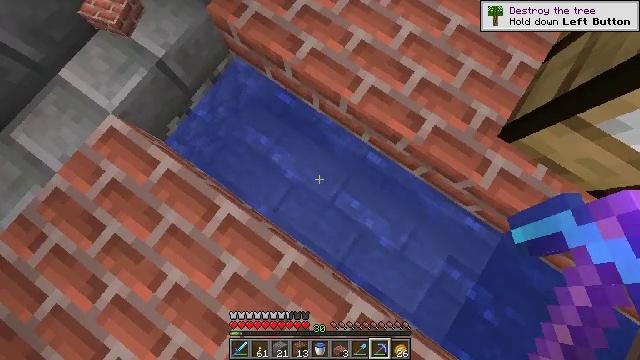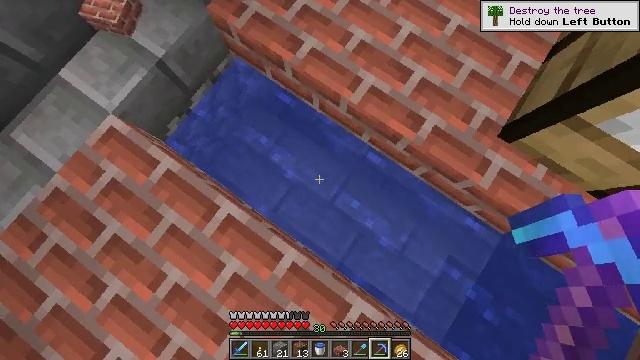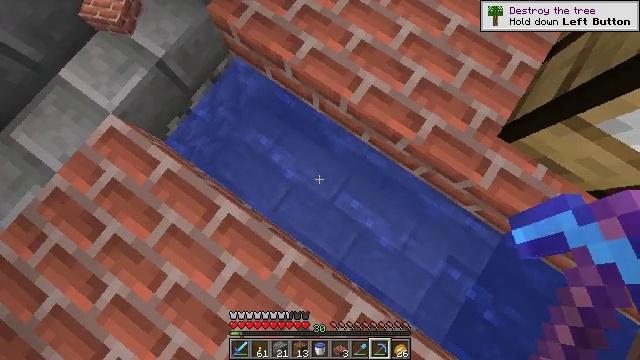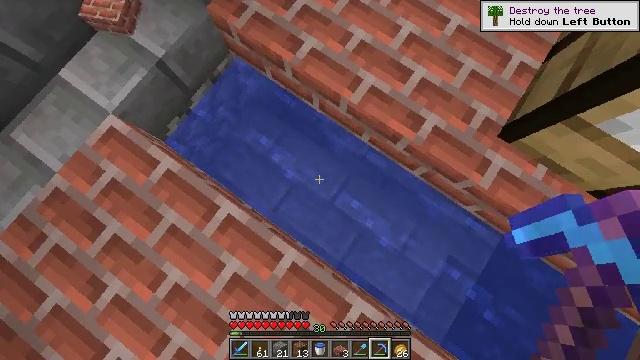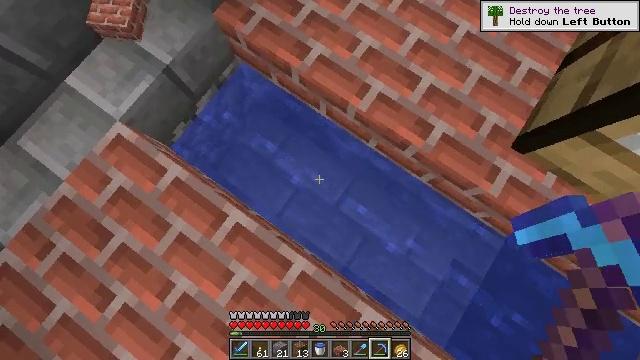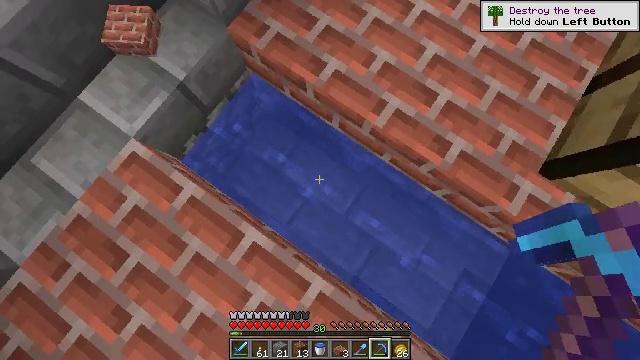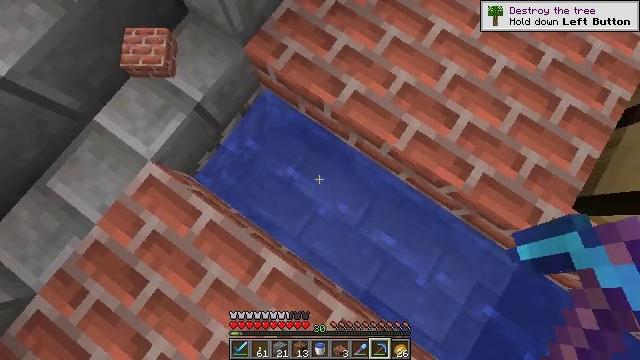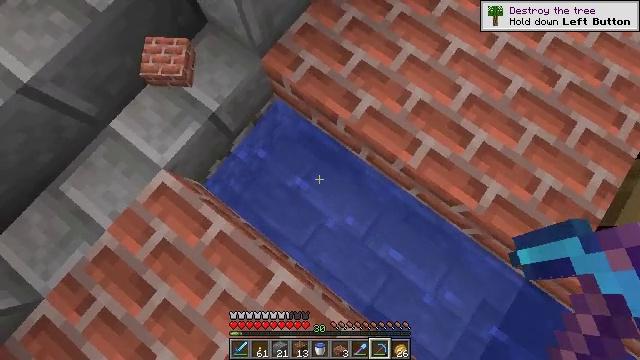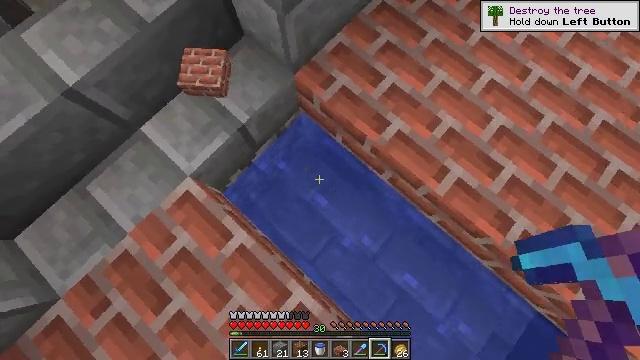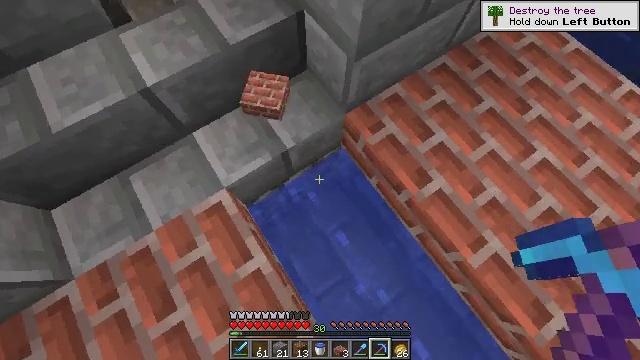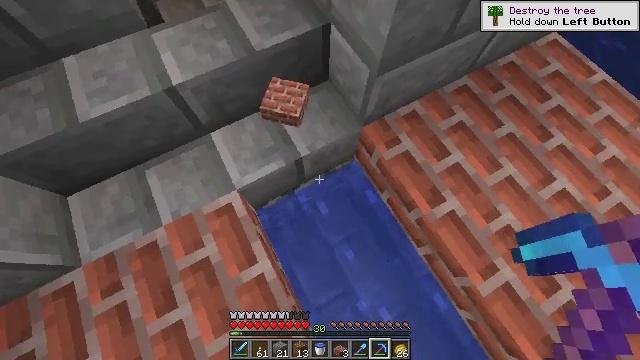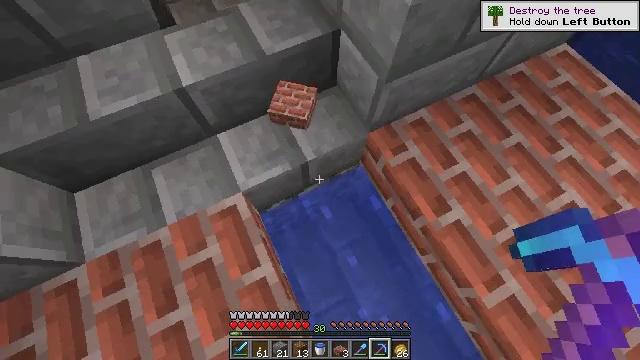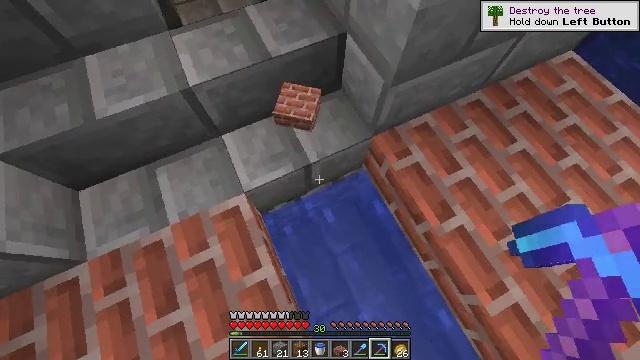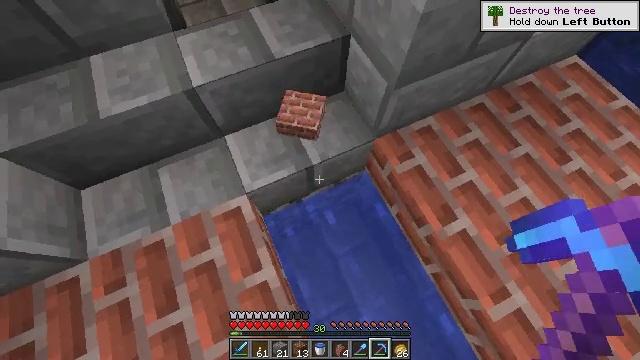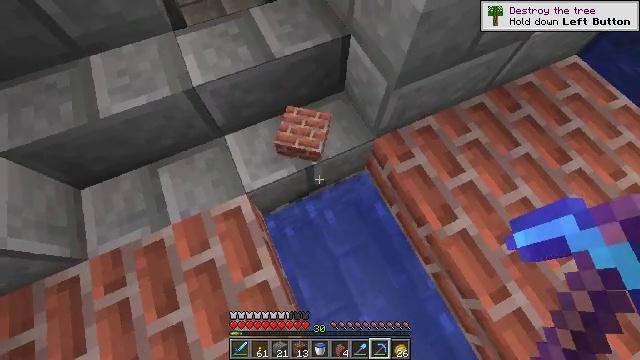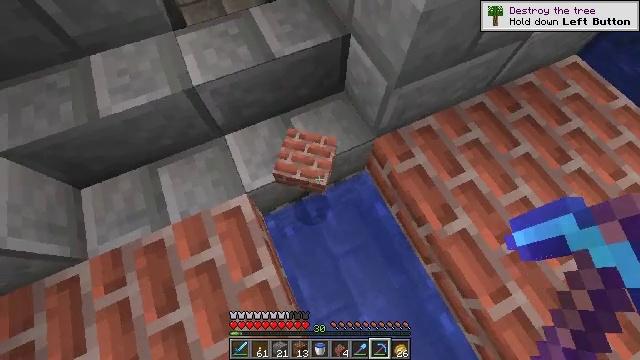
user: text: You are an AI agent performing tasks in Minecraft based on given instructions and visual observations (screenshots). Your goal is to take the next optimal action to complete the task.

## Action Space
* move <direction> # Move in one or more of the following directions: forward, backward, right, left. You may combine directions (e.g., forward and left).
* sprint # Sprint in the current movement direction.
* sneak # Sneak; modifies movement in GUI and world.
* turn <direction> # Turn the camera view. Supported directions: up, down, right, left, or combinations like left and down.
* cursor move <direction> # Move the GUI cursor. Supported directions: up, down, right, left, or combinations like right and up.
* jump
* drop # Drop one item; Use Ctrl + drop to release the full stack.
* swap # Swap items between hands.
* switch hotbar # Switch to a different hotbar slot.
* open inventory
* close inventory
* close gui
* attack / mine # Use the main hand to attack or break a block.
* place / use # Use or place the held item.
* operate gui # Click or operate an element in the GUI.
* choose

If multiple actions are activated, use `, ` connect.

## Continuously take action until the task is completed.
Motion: motion action
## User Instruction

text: Mine the brick slab on the ground.
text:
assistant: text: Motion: no_op
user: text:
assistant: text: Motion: no_op
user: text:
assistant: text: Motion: no_op
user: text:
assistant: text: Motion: move forward and move left
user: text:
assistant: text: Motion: move forward and move left
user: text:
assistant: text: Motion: move forward and move left
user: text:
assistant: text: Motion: move left, turn left and up
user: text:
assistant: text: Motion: turn left and up
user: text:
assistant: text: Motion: turn left and up
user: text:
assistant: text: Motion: turn left and up
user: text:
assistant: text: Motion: turn left
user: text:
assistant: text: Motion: turn left
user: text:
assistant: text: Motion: no_op
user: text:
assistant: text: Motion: no_op
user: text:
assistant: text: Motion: no_op
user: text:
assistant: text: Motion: move forward and move right
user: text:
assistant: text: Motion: move forward and move right
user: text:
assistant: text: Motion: move forward and move right
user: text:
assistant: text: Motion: no_op
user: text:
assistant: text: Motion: no_op
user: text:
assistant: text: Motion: turn right and down
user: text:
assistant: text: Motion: turn right and down
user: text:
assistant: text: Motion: turn right and down
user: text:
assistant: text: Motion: turn right and down
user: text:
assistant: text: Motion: turn right and up
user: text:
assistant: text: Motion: turn right and up
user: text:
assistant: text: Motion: turn right and up
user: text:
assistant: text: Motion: move forward, turn right and up
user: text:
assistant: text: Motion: move forward, turn right and up
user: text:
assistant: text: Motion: move forward, turn right and up